Question: First problem is the list of what pops up is far below the actual textbox. See pic.

2nd problem is it takes a full second or two to get any results using auto completion. I doubt its database/retrieval related, because using a local string array of names, gives me the same results.
.aspx
'''
<asp:ScriptManager ID="ScriptManager1" runat="server">
</asp:ScriptManager>
<asp:TextBox ID="txtFrom" runat="server">
</asp:TextBox>
<ajaxToolkit:AutoCompleteExtender ID="AutoCompleteExtender1" runat="server" TargetControlID="txtFrom" MinimumPrefixLength="1" ServiceMethod="GetSuggestions" EnableCaching="true">
</ajaxToolkit:AutoCompleteExtender>
'''
My web method is in my cs class
'''
[System.Web.Services.WebMethod]
[System.Web.Script.Services.ScriptMethod]
public static string[] GetSuggestions(string prefixText, int count)
{
IList<String> donors = new List<String>();
NHibernateSessionManager sessionManager = new NHibernateSessionManager();
NHibernate.ISession session = sessionManager.GetSession();
NHibernateDataProvider2 provider = new BT4SGWebApplication.NHibernateDataProvider2(session);
ExtraUserInfo user = provider.CRIT_GetDistinctExtraUserInfoByUserName(System.Web.HttpContext.Current.User.Identity.Name)[0];
return user.GroupTable.PayorDonors.Where(x => x.Name.FullName.StartsWith(prefixText)).OrderBy(x => x.Name.FullName)
.Select<PayorDonor, string>(x => x.Name.FullName).ToArray();
}
'''
PS - hit isn't my last name.
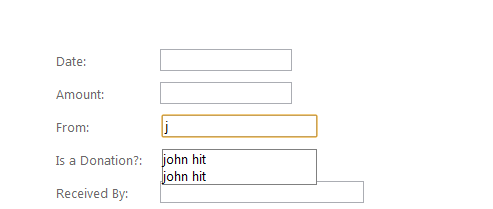
Answer: Try setting a low 'CompletionInterval' on your AutoCompleteExtender. A big part of the delay you're running into is probably a result of this (1 second default) delay.